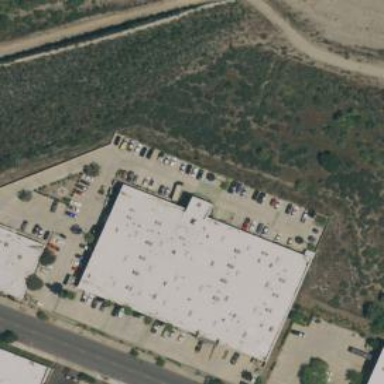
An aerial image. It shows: Warehouse building.